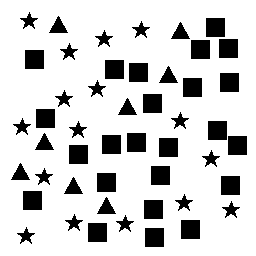
Squares: 24
Triangles: 8
Stars: 16
Total shapes: 48